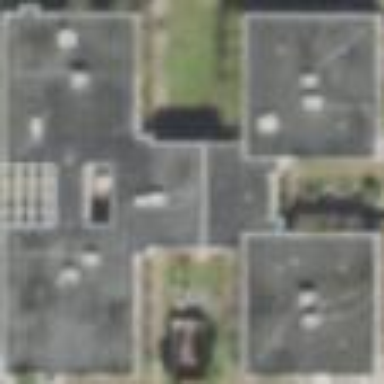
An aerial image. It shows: Building.